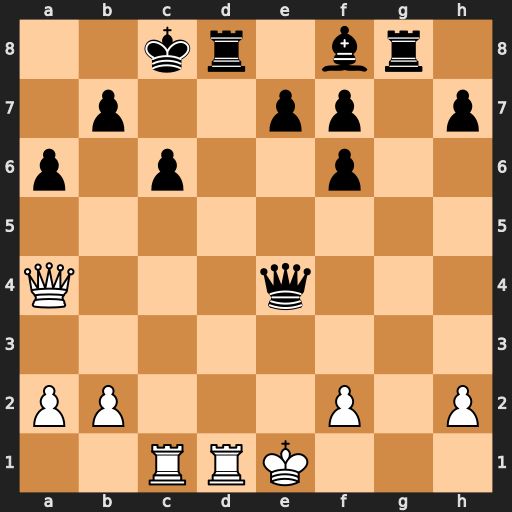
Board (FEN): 2kr1br1/1p2pp1p/p1p2p2/8/Q3q3/8/PP3P1P/2RRK3
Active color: w
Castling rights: -
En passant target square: -
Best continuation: Qxe4 Rg1+ Ke2 Rgxd1 Rxd1